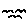
Label: bird